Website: macys
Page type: account-selection
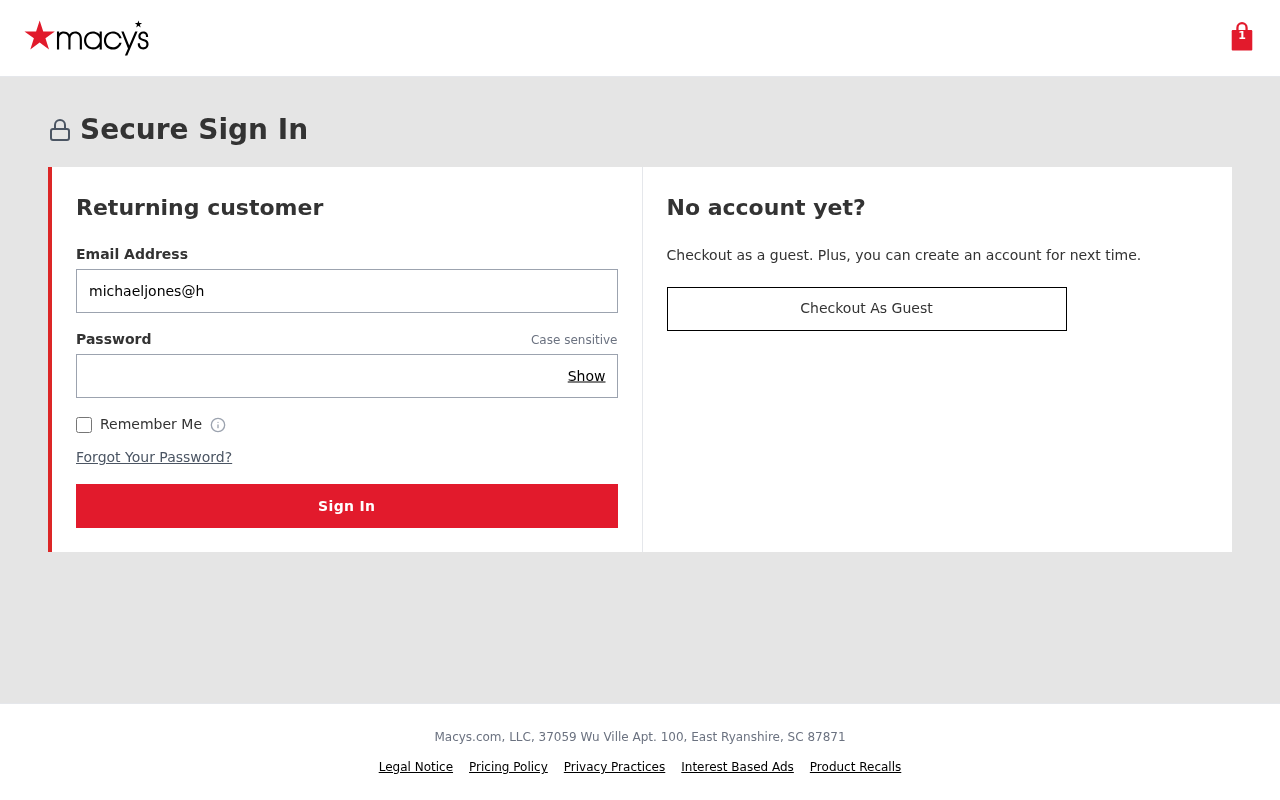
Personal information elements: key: PII_EMAIL
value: michaeljones@hotmail.com
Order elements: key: ORDER_NUM_ITEMS
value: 1